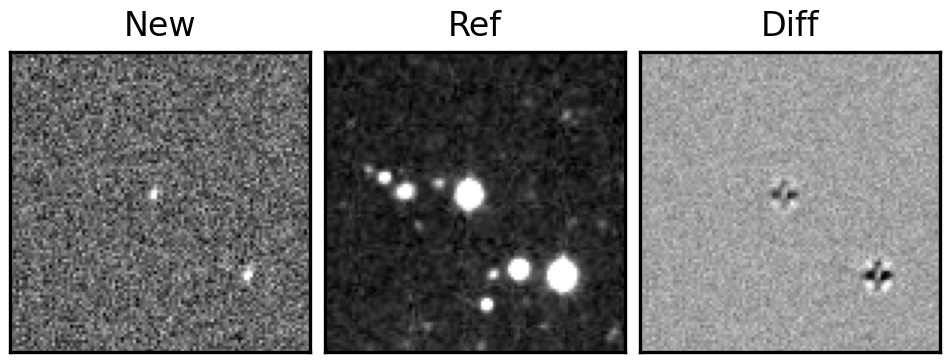
Label: bogus